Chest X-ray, PA view. Patient: 21 years old, sex F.
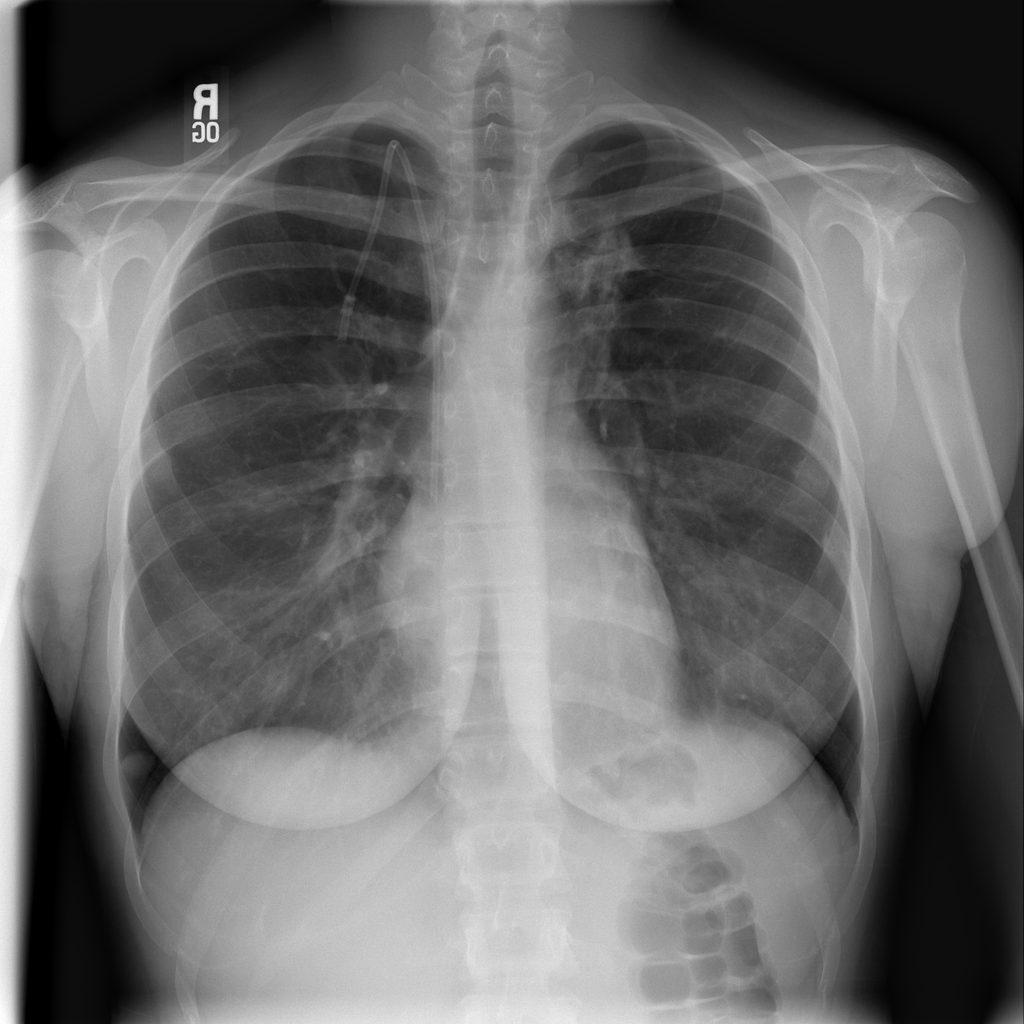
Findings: No Finding